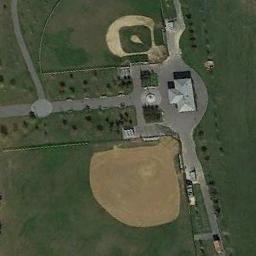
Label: baseball_diamond